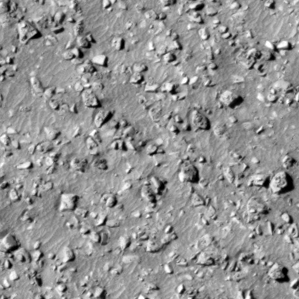
Label: non_frost